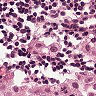
Metastatic tissue present: yes